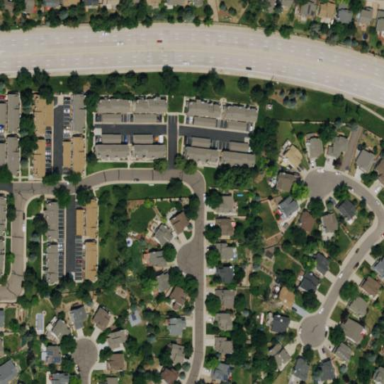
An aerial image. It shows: Condominium in residential area.